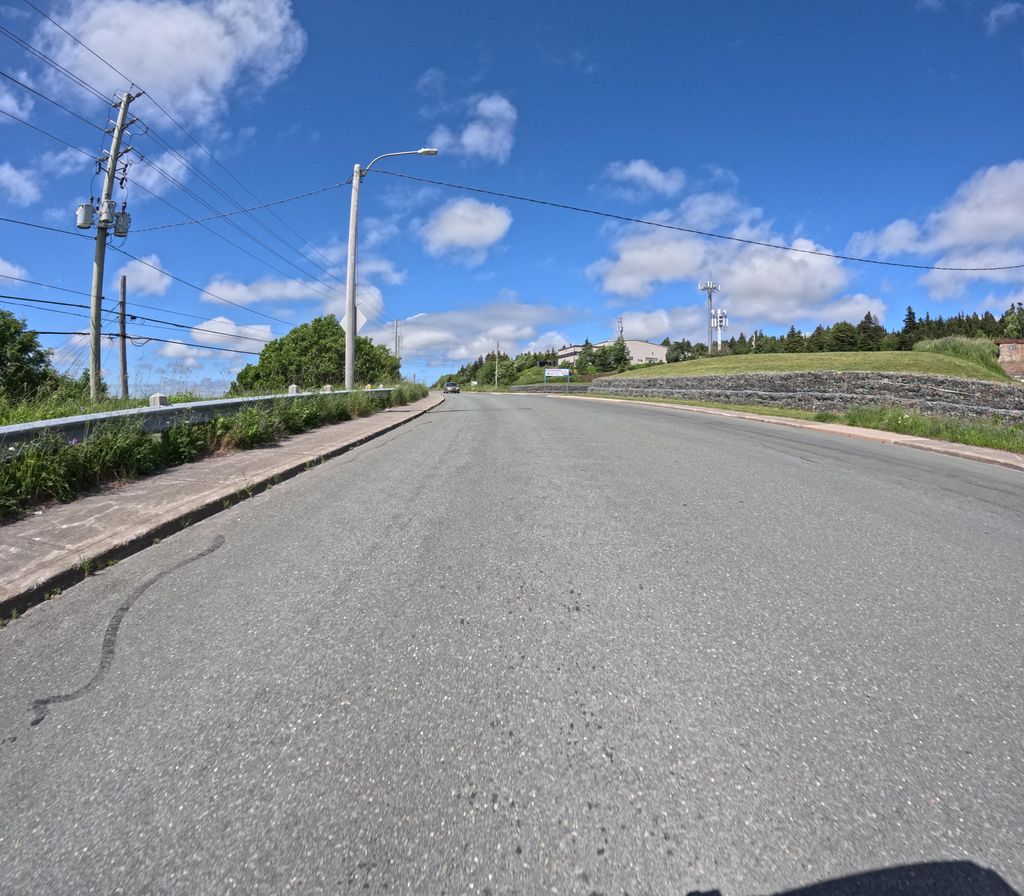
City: st_johns